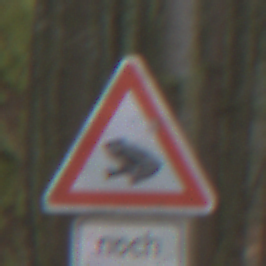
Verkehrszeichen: AmphibienwanderungRechts
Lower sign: LaengeEinerStrecke3
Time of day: Midday
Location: Outdoor (Nature)
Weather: Overcast
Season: NotSpecified
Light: Natural